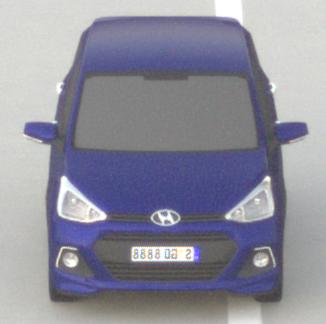
Make: Hyundai
Model: i10
Detailed model: Gen. 2
Model produced from: 2013
Model produced until: 2019
Doors: 5
Color: blue
Road condition: dry road
Daytime: sunrise or sunset
Contrast: low contrast